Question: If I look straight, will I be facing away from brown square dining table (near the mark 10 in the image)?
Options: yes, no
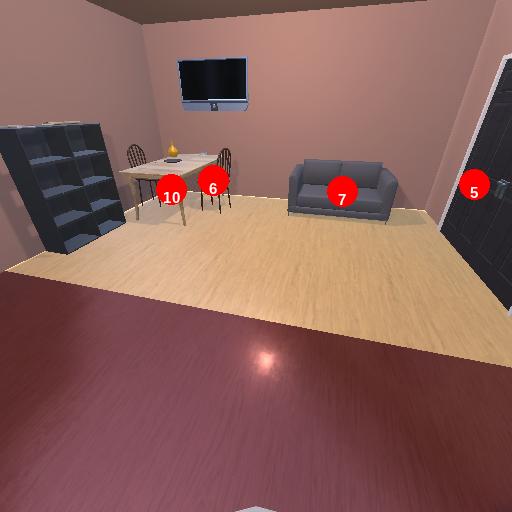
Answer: yes